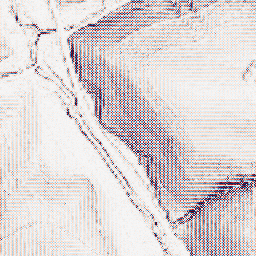
Category: wavelet
Decomposition family: wavelet_biorthogonal
Decomposition parameters: wavelet: bior1.3
level: 1
Upsampling method: bspline
Upsampling parameters: scale: 4
Upsampling scale: 4